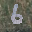
Label: 6